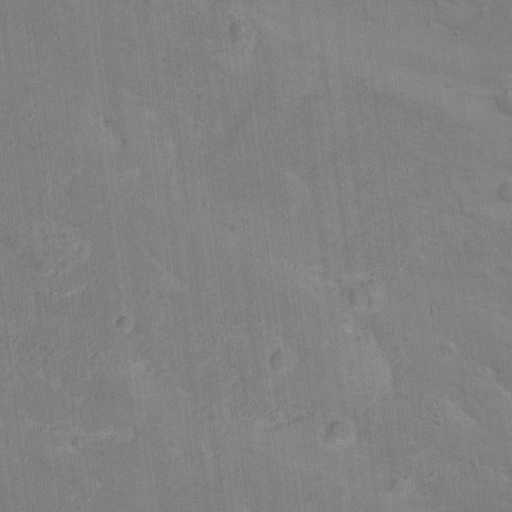
Classes present: Background